Question: (1) For example, I want to set 'map gd g*' in Qt's Fakevim like below but failed.

(2) And also I'd like to set F3 as the save command, how to do it?
(3) In Fakevim, it provides an option "Read .vimrc", but where to find the file .vimrc?
Thank you!
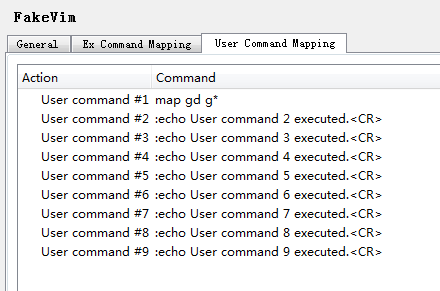
Answer: It doesn't look like there is a lot of documentation for FakeVim, so official sources might not exist. Most of this was obtained by experimentation.
If you want to dig deeper, I guess there's no source as official as the actual : <URL>
First off, realize that in Tools>Options>FakeVim>User Command Mapping, you're only setting what your user actions will perform, not how you perform them.
By default, user command #1 is triggered by pressing Alt-V, then 1.
Alt-V, then 2, triggers user action #2, and so on.
You can change the keyboard shortcuts through the general QtCreator configuration interface, under Tools>Options>Environment>Keyboard. There is a "FakeVim" section with all the user actions listed. Select your user action of choice, press the little "erase" icon in the input field under "Shortcut", then press your desired shortcut key, which should appear in the input field.
Second, to finish a command where you would normally press enter, you should literally type in <CR> after the commands. You also need to enter in ':' to enter command mode.
So if you wanted to map the vim save command, ":w", to F3 via FakeVim, you would:
- - - - -
Now, every time you're in the editor, you should be able to click F3 and have the FakeVim :w command execute, which will save your file.
Note that there is also an option to set a shortcut for "Save" directly in the QtCreator keyboard settings, so for this particular shortcut you don't actually need to go through FakeVim.
Setting shortcuts for other vim commands should be similar. Note that you're restricted to the subset of vim commands that FakeVim implements. Refer to the source, linked above, for checking any particular command you're wondering about.
On Linux this would be ~/.vimrc, a file in the user's home directory. I presume you're asking about Windows.
The best source I can find is this bug report about it being hard to use Fakevim's vimrc on Windows: <URL>
Following that, the file Fakevim looks for is ".vimrc" in %USERPROFILE% (you can enter a name like that in Explorer to go to the folder). However, it's tricky to access a file with a name like that on Windows. (Thus why the real vim uses '_vimrc' on Windows -- but FakeVim apparently doesn't, at least at the moment.)
Here is a superuser page with workarounds for how to create such files on Windows: <URL>